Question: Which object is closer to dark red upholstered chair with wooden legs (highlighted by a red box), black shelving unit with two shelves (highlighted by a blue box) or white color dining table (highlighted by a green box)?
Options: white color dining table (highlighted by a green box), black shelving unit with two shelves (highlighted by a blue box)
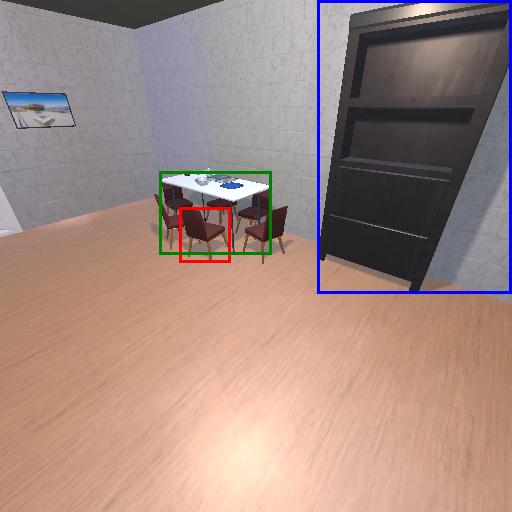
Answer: white color dining table (highlighted by a green box)